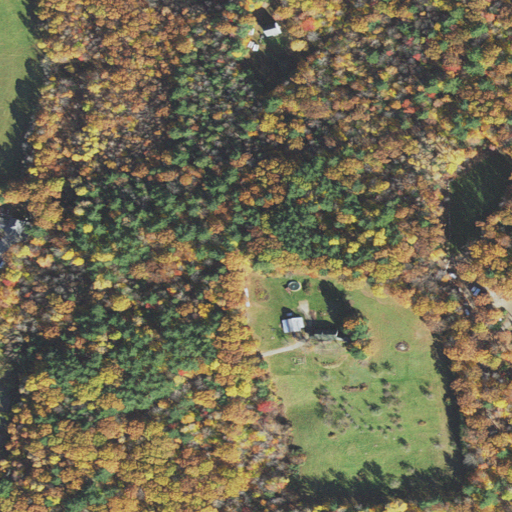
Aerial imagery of mountain in New Hampshire named Abbot Hill containing mixed forest, deciduous forest, evergreen forest, pasture, low intensity development, and open development